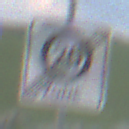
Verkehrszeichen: EndeZone20
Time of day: SunriseSunset
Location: Outdoor (Nature)
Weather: PartlyCloudy
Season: NotSpecified
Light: Natural